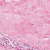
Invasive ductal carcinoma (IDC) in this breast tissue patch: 0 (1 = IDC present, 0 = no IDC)